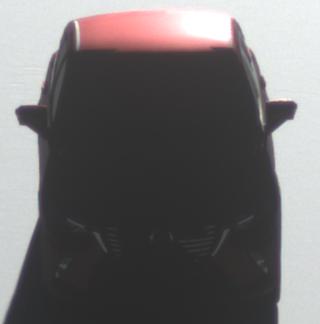
Make: Mazda
Model: CX-3 SKYACTIV-G 120
Detailed model: CX-3 (DK)
Model produced from: 2015/06
Model produced until: 2018/06
Doors: 5
Color: red
Road condition: dry road
Daytime: sunrise or sunset
Contrast: high contrast